Question: Before you mark this as duplicated, let me tell you that this is not about making an iframe rescalable, and I'm not expecting this kind of answers: <URL>
My problem is easy to explain: I got a site without the 'meta' viewport tag and a width of (lets say) 1000px. Therefore, when you load it in a mobile device, it rescales to fit the 360px width, and .
Now, I perfectly know how to make an iframe to adjust to any width but the problem here is that the site being loaded will also be displayed with a width of 1000px even if this one has the 'meta' viewport tag. Of course, everything in this iframe is shown very small as well.
Now the question: can I make the content of that iframe to be displayed at full width and yet . (obviously I don't want a small 360px iframe).
This may help you understand:
1. Pick any site that doesn't have the viewport tag
2. Paint a fixed frame on it
3. And try to make that iframe look like if it was opened on a new tab (by default the iframe's viewport will be like 1000px, I'd like it to be the phone's viewport sizes)
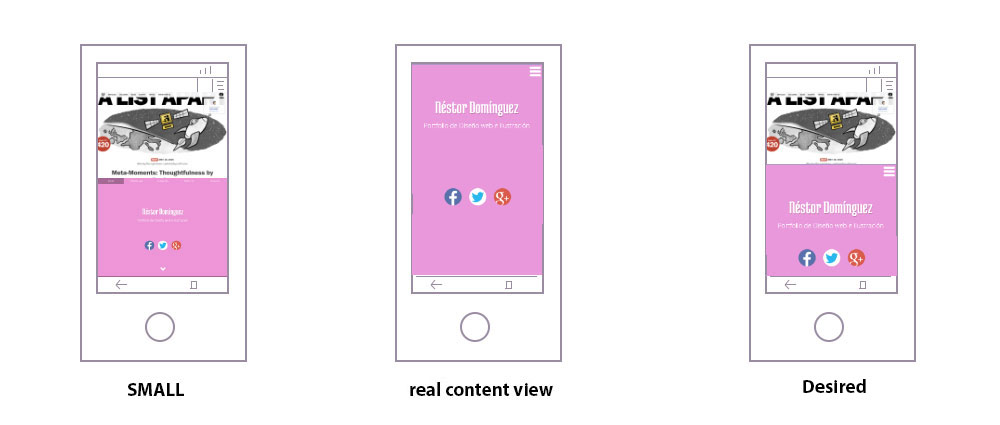
Answer: When I first read your question I said no, this isn't possible, but then I started thinking and I believe I found a way. It requieres Javascript.
First we need to get two values, the document width and the device screen width. As per your example 1000px and 360px respectively.
We can get the doc width (1000px) with 'document.documentElement.clientWidth' and the screen width (360px) with 'window.screen.availWidth'
'''
var dw = document.documentElement.clientWidth;
var sw = window.screen.availWidth;
'''
Once we have those two values, we can get the 'scale' of the viewport
'''
var scale = dw/sw;
'''
And last we set the width of the iframe to the width of the screen (360px) to then scale it up to the previously calculated 'scale'. We use CSS transformations for this.
'''
var iframe = document.getElementById('theIframe');
iframe.style.width = dw + 'px';
iframe.style.transform = 'scale(' + scale + ')';
'''
You still need to center the iframe so that it shows in the position you want. You can use 'iframe.style.transformOrigin = '0 0'' for this or any other method like 'translate(w/2, h/2)' or 'top:w/2; height:h/2' (pseudo code).
Also, you might need to use browser prefixes for some devices, i.e. 'style.webkitTransform' instead of 'style.transform'.
To calculate the height of your iframe you could do
'''
var dh = document.documentElement.clientHeight;
iframe.style.height = (0.5 * dh / scale) + 'px'; // percentage based
// or...
iframe.style.height = (600 / scale) + 'px'; // pixel based
'''
This is supposing you want use 50% or 600px for the height.
Let me know if you need me to elaborate more and good luck!